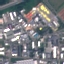
Land use / land cover class: Industrial